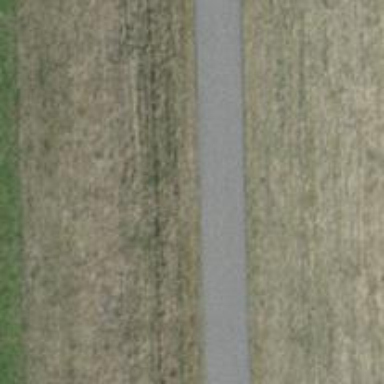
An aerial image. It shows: Asphalt path with grade1 track type and embankment.